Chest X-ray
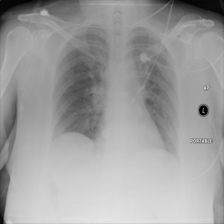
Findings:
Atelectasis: negative
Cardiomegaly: negative
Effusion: negative
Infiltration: negative
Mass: negative
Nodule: negative
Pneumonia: negative
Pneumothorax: negative
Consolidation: negative
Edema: negative
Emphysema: negative
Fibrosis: negative
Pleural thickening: negative
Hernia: negative